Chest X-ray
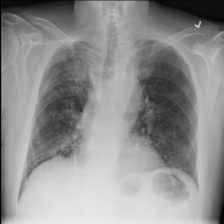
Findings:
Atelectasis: negative
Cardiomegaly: negative
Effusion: negative
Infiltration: negative
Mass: negative
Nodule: negative
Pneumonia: negative
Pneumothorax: negative
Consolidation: negative
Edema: negative
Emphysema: negative
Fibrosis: negative
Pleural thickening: negative
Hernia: negative